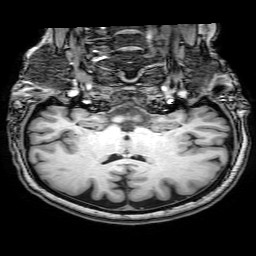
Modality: T1w
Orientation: sagittal
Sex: female
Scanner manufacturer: philips
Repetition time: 0.008193 s
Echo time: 0.00376 s